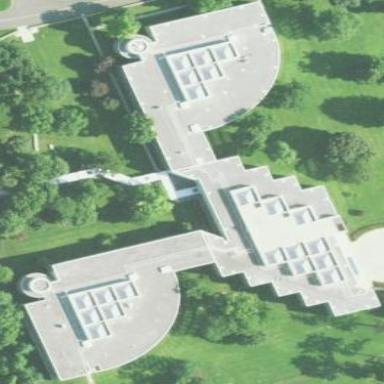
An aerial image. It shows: Office building.